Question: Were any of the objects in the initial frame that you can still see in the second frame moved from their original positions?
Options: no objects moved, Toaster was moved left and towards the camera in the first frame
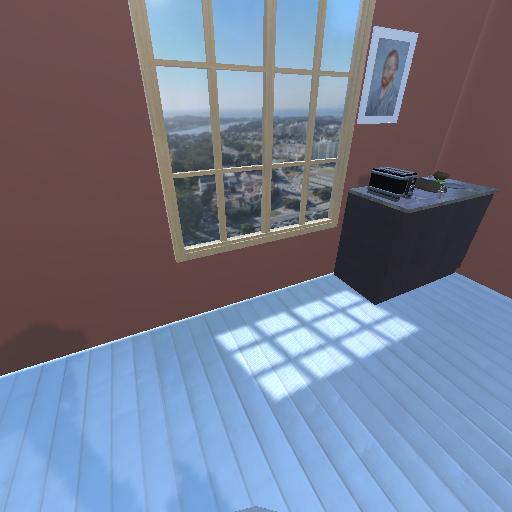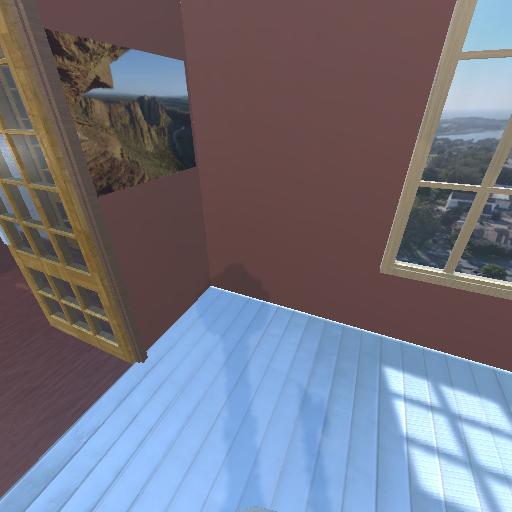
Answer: no objects moved